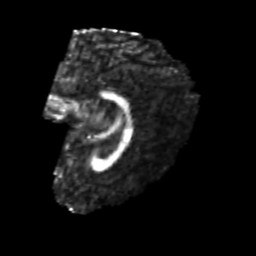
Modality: FA
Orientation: sagittal
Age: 22
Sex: female
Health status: healthy
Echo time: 0.074 s